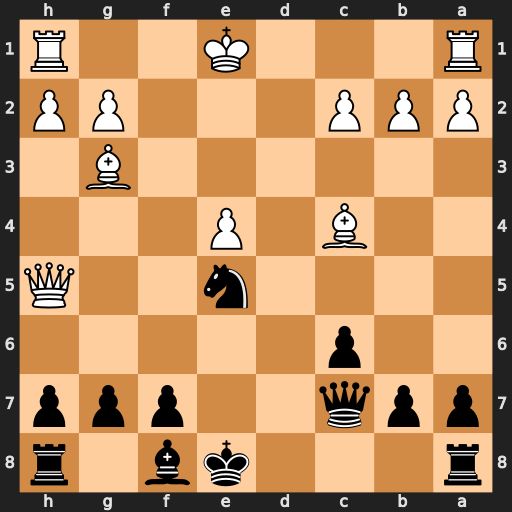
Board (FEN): r3kb1r/ppq2ppp/2p5/4n2Q/2B1P3/6B1/PPP3PP/R3K2R
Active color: b
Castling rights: KQkq
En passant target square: -
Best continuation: Qa5+ Ke2 Nxc4 Qxa5 Nxa5